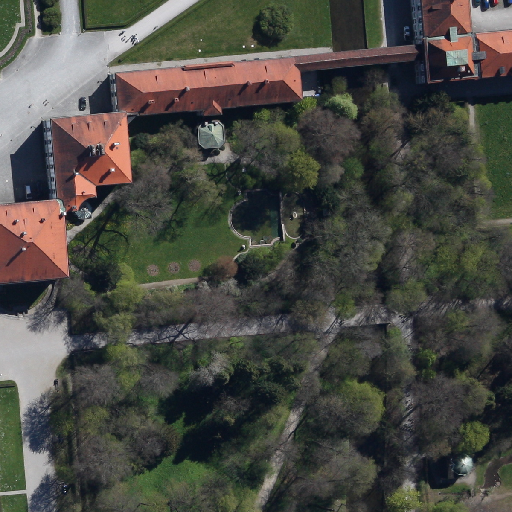
Referring expression: road